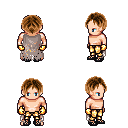
a pixel art fantasy rpg character, male body template, human, light skin, gray tattered cape, gold greaves, brown parted hairstyle, gold gloves, ghillies, four views (front, back, left, right), 2x2 character sprite sheet, small pixel art, hard edges, no anti-aliasing